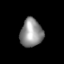
Tissue: lung
Cell type: Epithelial cells
Senescence score: 0.1976
Nuclear area (px): 616
Mean DAPI intensity: 144.58